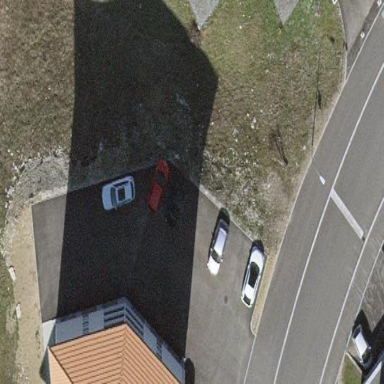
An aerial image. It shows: Parking area with surface.